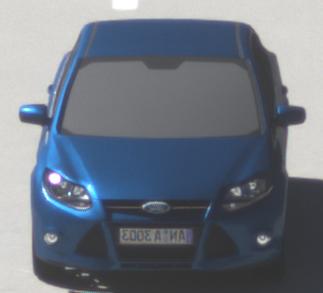
Make: Ford
Model: Focus 1.6 Ti-VCT
Detailed model: Focus (III)
Model produced from: 2011/09
Model produced until: 2014/09
Doors: 5
Color: blue
Road condition: dry road
Daytime: morning or afternoon
Contrast: high contrast